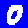
Digit: 0